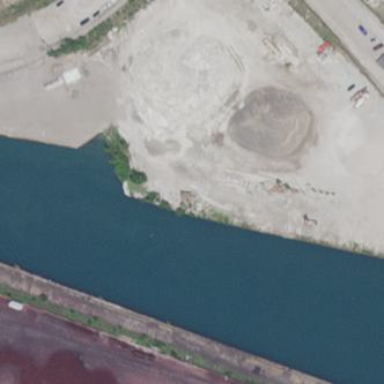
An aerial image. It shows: Industrial area dedicated to concrete plant.